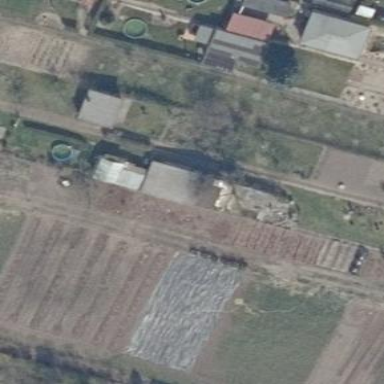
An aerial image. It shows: Allotments area.